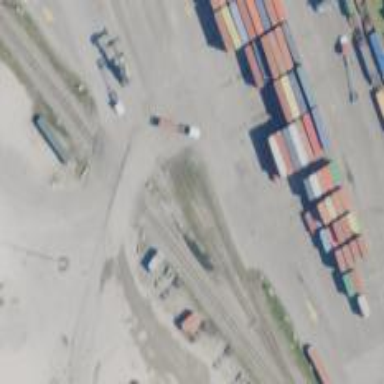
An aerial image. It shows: Rail spur service.